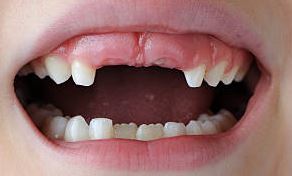
Condition: hypodontia